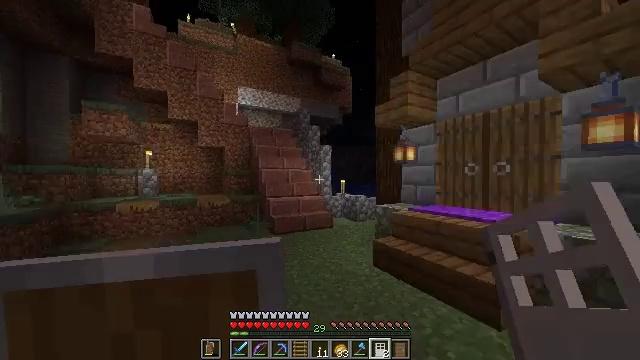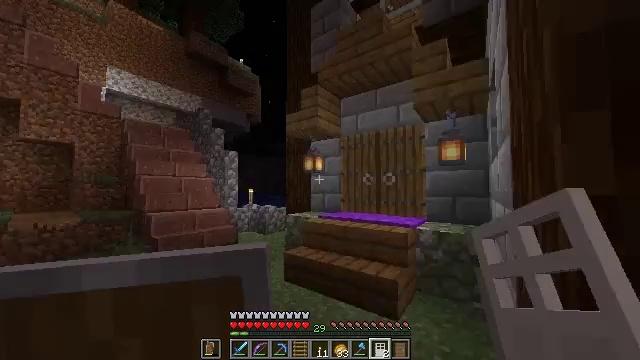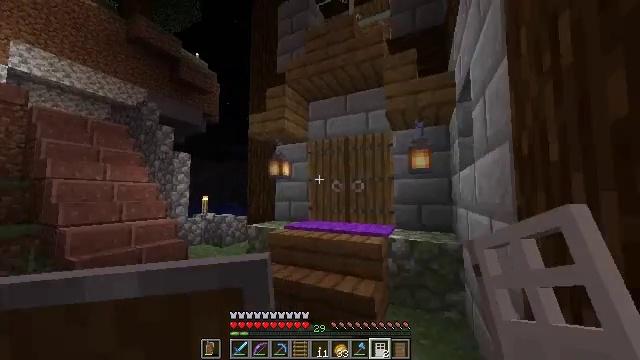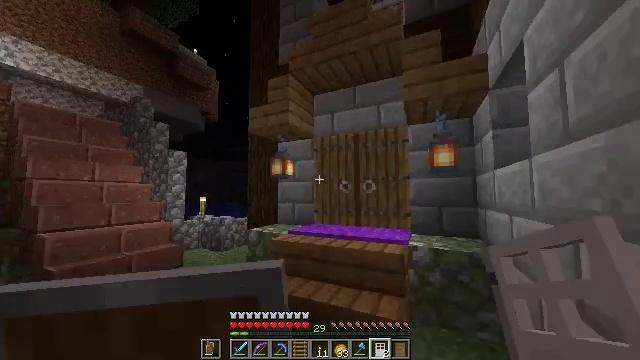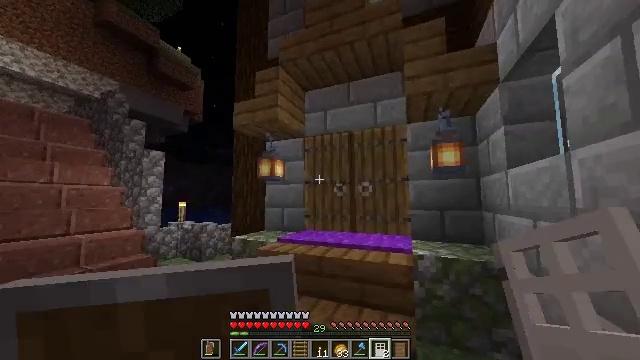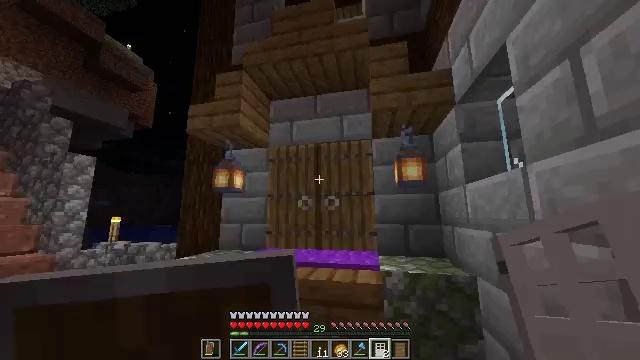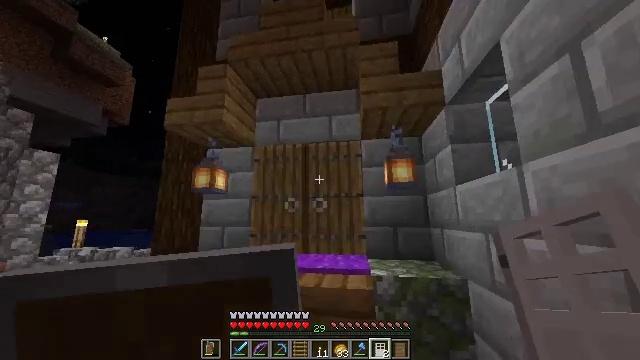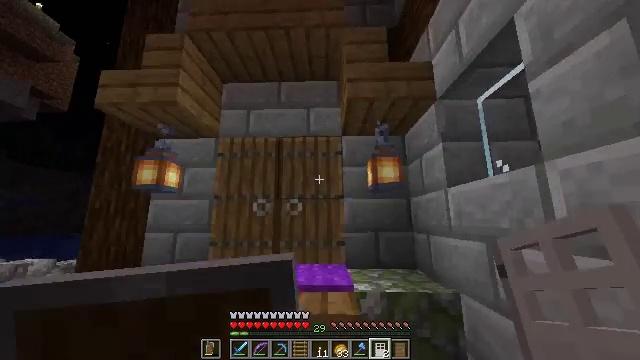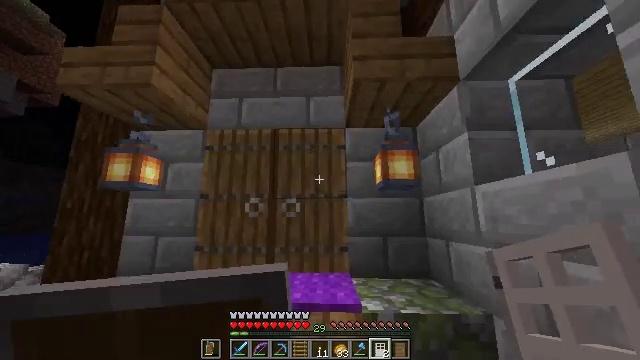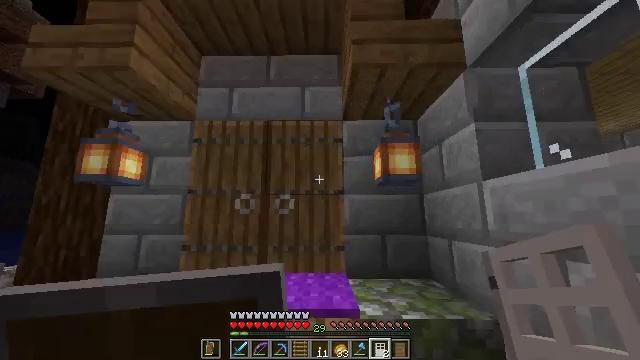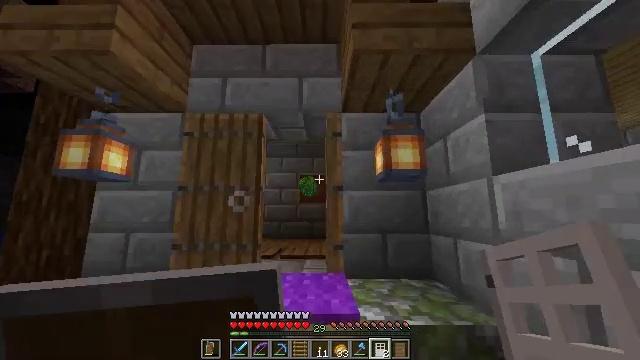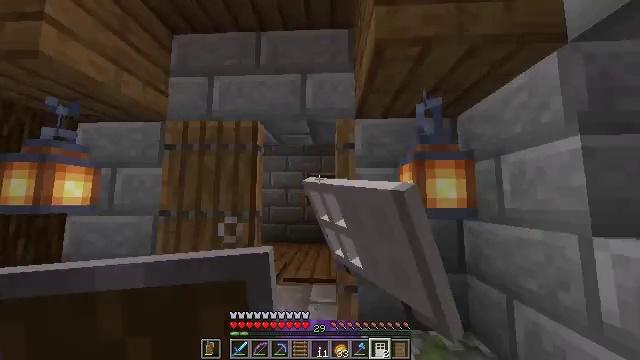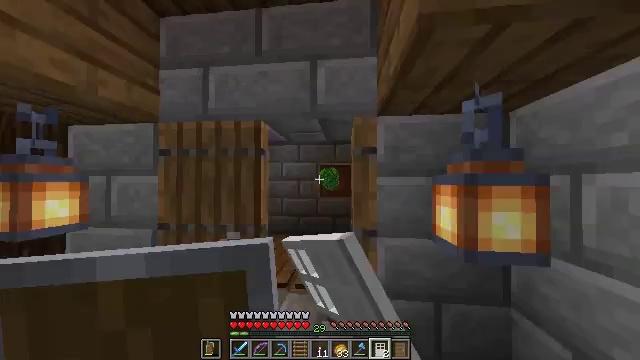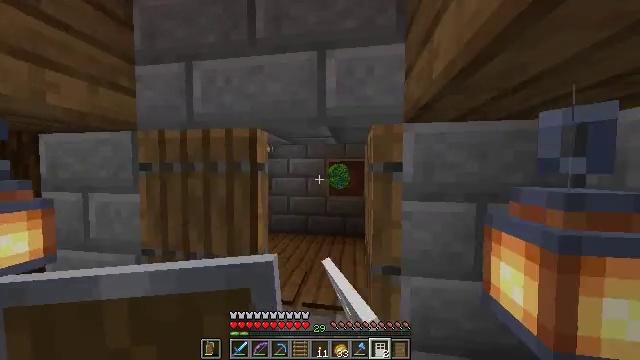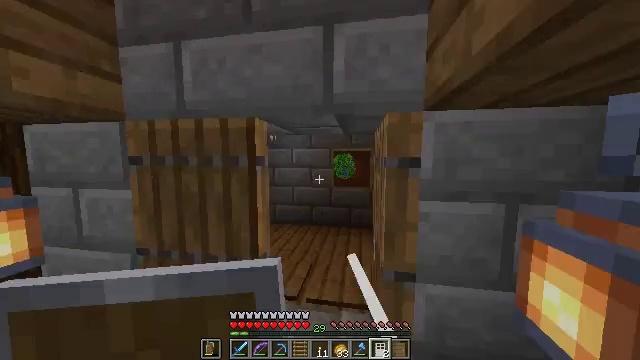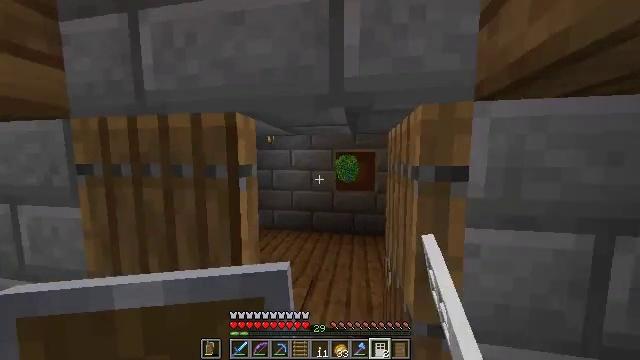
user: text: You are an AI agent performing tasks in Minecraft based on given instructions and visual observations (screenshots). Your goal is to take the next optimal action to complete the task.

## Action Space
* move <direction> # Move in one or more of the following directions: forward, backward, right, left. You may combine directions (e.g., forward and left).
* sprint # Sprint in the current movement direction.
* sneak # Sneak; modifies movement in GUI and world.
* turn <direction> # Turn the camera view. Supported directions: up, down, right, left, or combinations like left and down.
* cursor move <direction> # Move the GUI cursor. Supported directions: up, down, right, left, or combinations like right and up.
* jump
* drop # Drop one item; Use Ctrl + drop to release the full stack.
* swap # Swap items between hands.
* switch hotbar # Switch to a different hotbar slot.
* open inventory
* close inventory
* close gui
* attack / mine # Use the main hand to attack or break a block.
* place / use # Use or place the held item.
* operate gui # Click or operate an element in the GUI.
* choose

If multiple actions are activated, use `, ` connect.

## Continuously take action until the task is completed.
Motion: motion action
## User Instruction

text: Turn an oak plank into an oak button.
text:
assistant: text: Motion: move forward, turn right and up
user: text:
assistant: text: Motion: move forward, turn right and up
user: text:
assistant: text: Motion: move forward
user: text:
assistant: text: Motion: move forward, turn right and up
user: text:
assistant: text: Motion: move forward, turn right and up
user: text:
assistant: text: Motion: move forward, turn right
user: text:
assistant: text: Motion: move forward, turn right
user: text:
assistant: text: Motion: move forward
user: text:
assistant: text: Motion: move forward, turn right
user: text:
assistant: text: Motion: move forward, use / place
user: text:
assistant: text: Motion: move forward, turn left and down, use / place
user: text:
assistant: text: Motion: move forward, turn left and down
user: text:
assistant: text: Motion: move forward, turn left and down
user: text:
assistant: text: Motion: move forward, turn left and down
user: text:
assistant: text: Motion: move forward
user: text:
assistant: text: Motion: move forward, turn down
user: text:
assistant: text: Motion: move forward, turn right and down
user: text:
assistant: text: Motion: move forward, turn right and down
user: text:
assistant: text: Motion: move forward, turn right
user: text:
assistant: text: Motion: move forward
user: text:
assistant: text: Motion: move forward
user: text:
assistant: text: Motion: move forward, turn right
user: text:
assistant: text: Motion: move forward, turn right
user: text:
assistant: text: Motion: move forward, turn right
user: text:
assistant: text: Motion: move forward, sprint, turn right
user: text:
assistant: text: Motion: move forward, sprint, turn right and down
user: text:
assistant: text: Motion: move forward, turn right
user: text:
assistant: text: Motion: move forward
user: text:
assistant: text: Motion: move forward
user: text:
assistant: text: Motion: move forward